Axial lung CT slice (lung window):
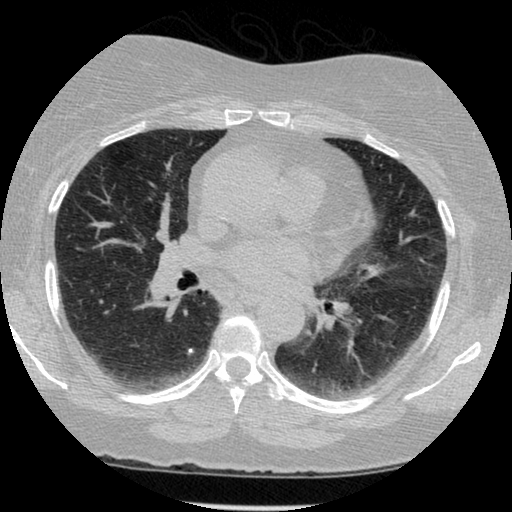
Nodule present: yes
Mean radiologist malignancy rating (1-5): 1